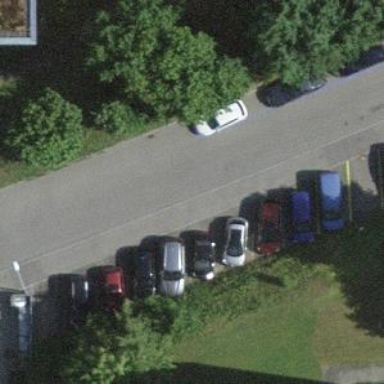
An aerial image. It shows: Diagonal street-side parking area.